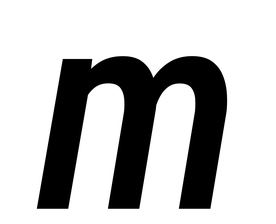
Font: Roboto-Italic_Condensed_Medium_Italic